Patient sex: F
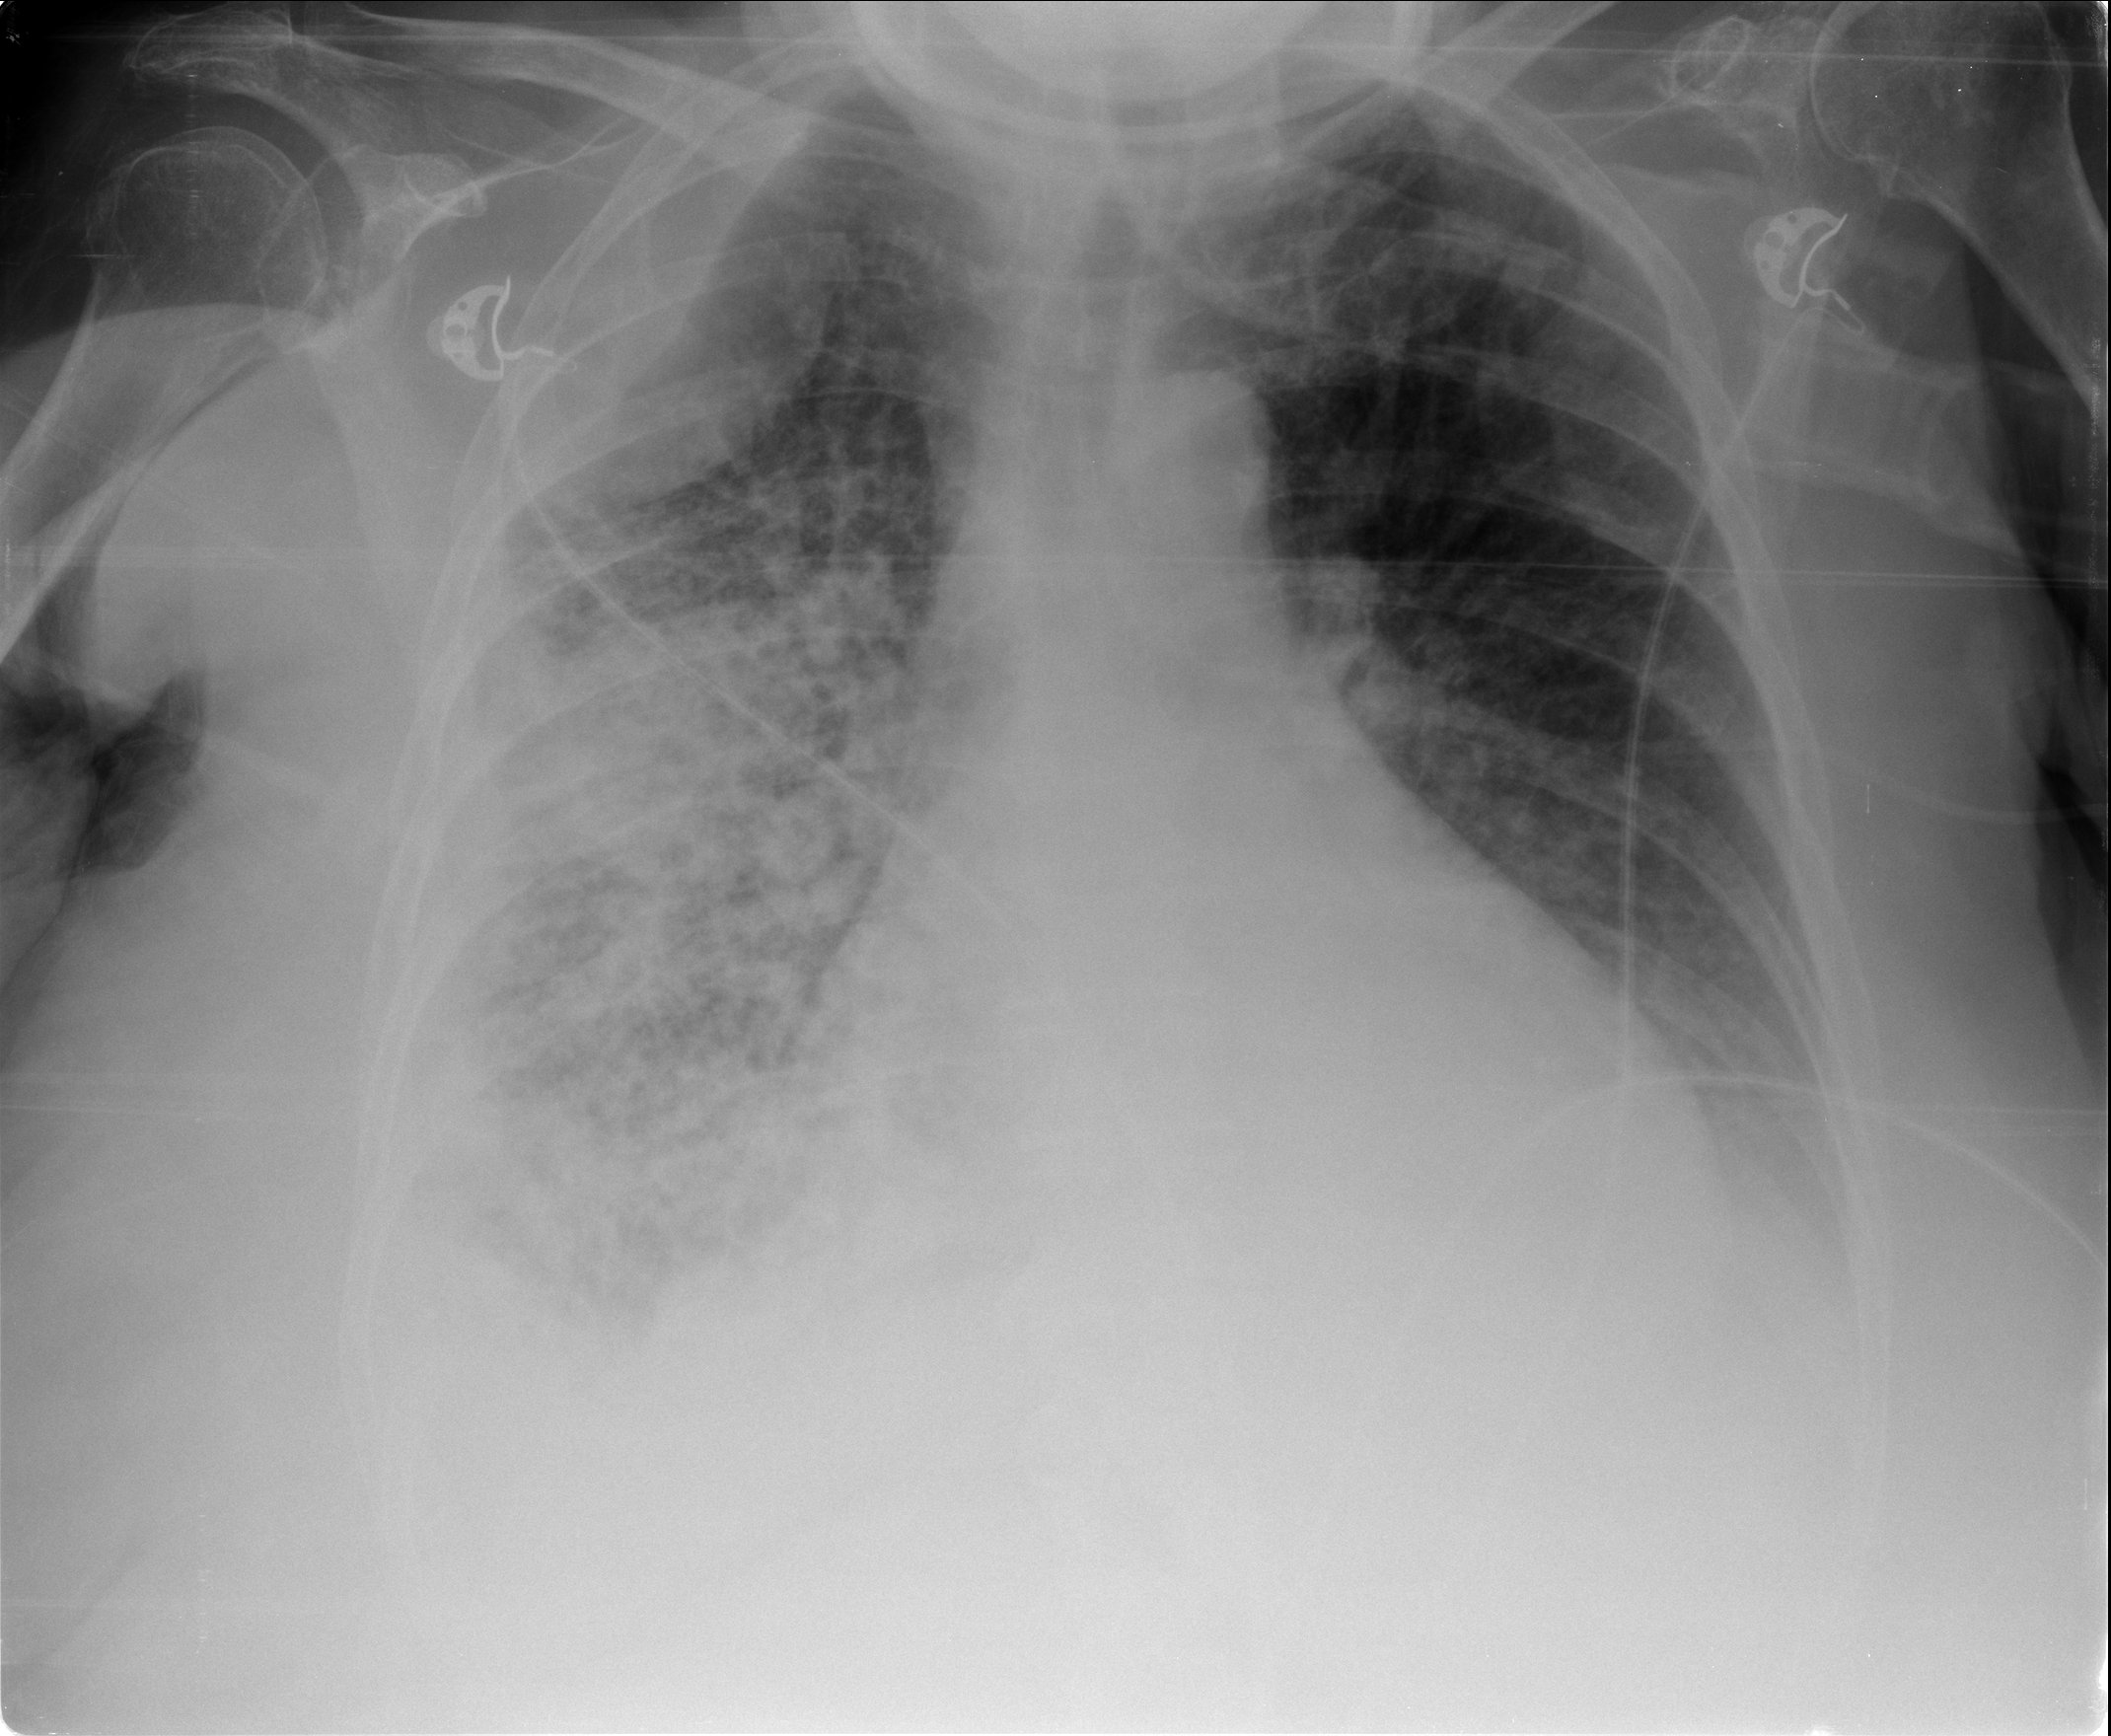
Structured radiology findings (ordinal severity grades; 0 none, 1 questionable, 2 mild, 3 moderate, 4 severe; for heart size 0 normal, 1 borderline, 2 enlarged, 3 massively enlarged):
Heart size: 2
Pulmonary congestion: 2
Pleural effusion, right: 3
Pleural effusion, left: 2
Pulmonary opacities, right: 4
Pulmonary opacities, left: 2
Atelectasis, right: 2
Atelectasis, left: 2